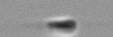
Label: flagellate_morphotype3